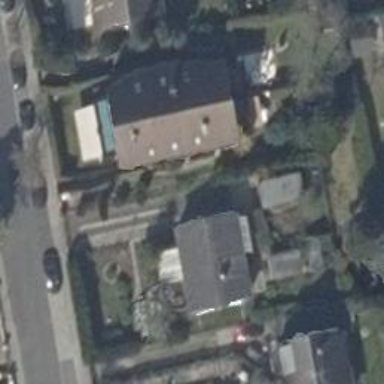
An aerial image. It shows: Detached building.